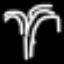
Label: palm tree